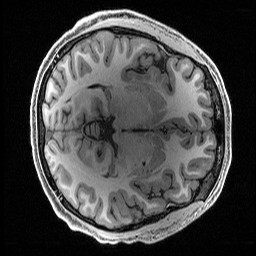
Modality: T1w
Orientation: axial
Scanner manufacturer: siemens
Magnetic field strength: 3 T
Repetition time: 2.5 s
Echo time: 0.0029 s